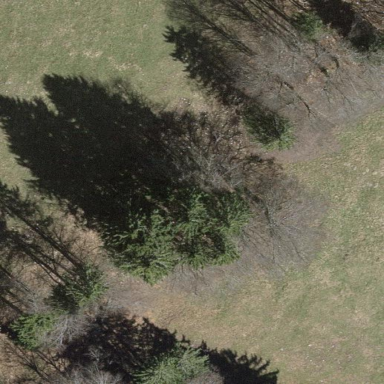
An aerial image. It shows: Serene woodland landscape.